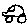
Label: car